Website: lowes
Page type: billing-address
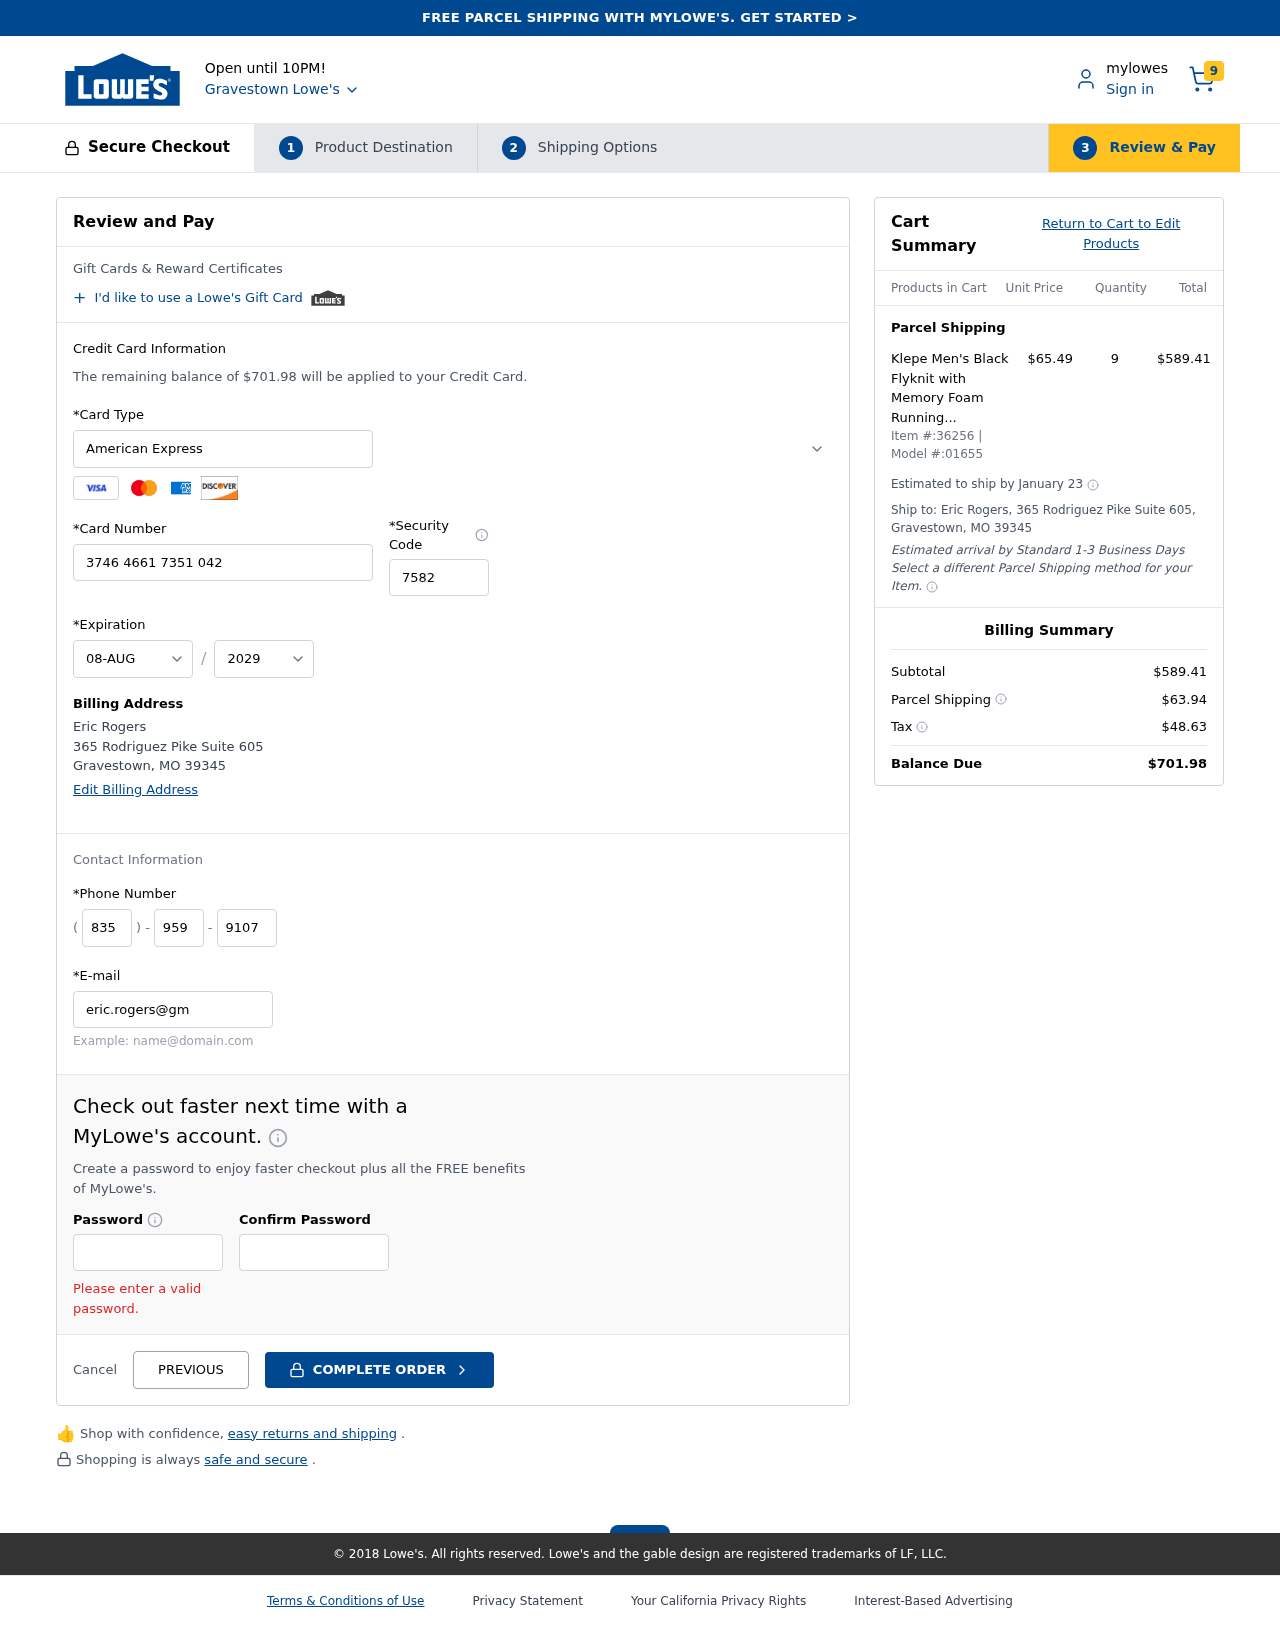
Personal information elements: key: PII_CARD_CVV
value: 7582
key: PII_CARD_EXPIRY_MONTH
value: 08
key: PII_CARD_EXPIRY_YEAR
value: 29
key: PII_CARD_NUMBER
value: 3746 4661 7351 042
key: PII_CARD_TYPE
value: American Express
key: PII_CITY
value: Gravestown
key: PII_CITY_STATE_ZIP
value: Gravestown, MO 39345
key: PII_EMAIL
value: eric.rogers@gmail.com
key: PII_FULLNAME
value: Eric Rogers
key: PII_PHONE_AREA
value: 835
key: PII_PHONE_PREFIX
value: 959
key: PII_PHONE_SUFFIX
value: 9107
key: PII_STREET
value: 365 Rodriguez Pike Suite 605
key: PII_FULLNAME2
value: Eric Rogers
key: PII_STATE_ABBR
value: MO
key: PII_POSTCODE
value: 39345
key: PII_POSTCODE_FULL
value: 39345
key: PII_CITY_STATE
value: Gravestown, MO
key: PII_POSTCODE_NUMERIC
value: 39345
Product elements: key: PRODUCT1_NAME
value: Klepe Men's Black Flyknit with Memory Foam Running Shoes-6 UK (40 EU) (7 US) (BX020/BLK)
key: PRODUCT1_PRICE
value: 65.49
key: PRODUCT1_QUANTITY
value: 9
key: PRODUCT_ITEM_NUMBER
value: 36256
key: PRODUCT_MODEL_NUMBER
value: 01655
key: PRODUCT1_LINE_TOTAL
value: $589.41
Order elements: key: ORDER_NUM_ITEMS
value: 9
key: ORDER_TOTAL
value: $701.98
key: ORDER_SHIPPING_DATE
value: January 23
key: ORDER_SUBTOTAL
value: $589.41
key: ORDER_SHIPPING_COST
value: $63.94
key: ORDER_TAX
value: $48.63